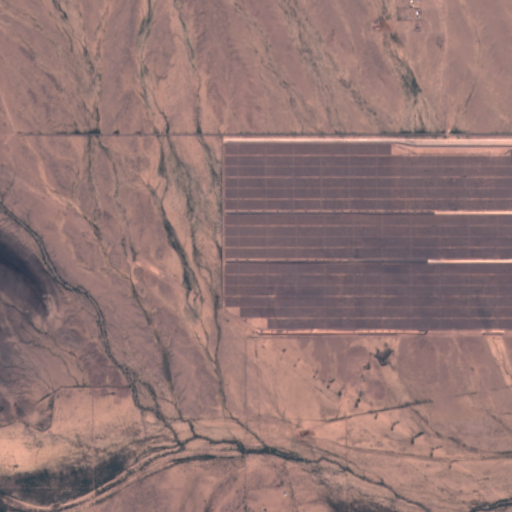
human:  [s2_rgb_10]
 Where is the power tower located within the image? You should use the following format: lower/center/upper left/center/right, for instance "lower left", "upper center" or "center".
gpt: There is no power tower in the image.